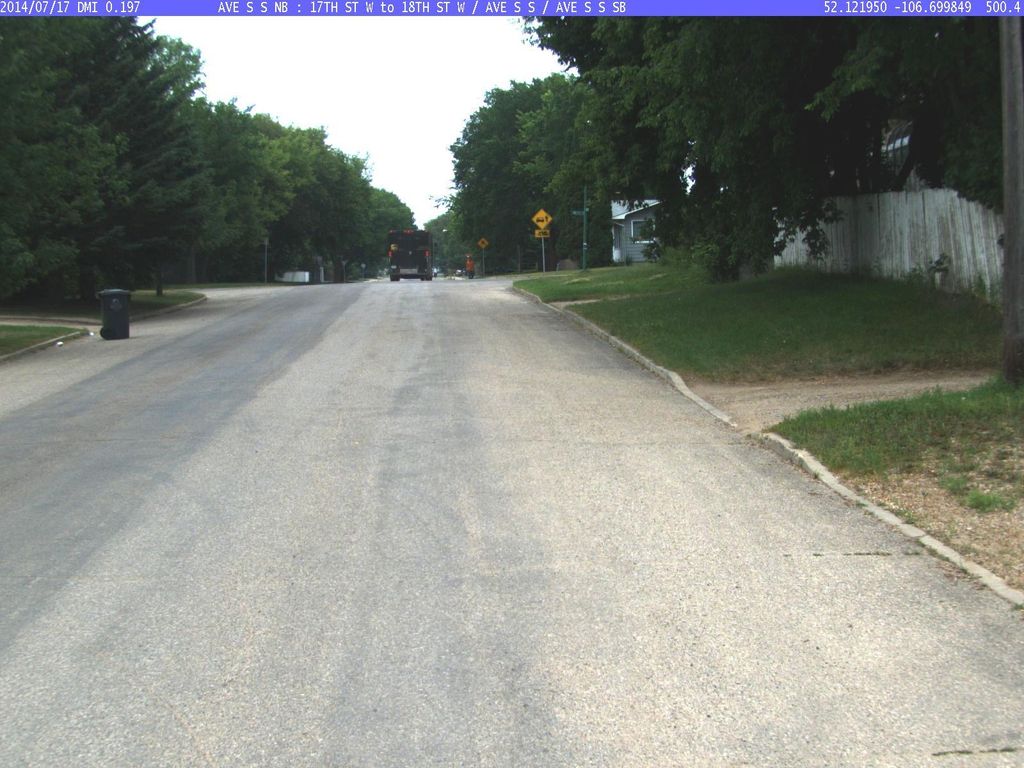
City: saskatoon